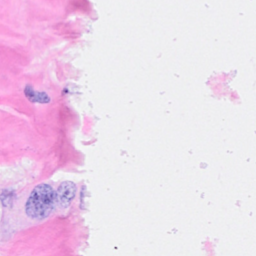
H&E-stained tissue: Breast